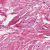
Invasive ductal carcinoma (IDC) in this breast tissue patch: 0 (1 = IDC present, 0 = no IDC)